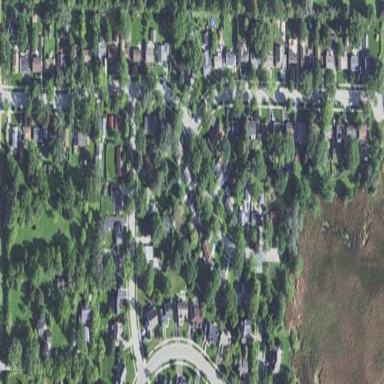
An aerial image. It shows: Residential area consisting of single-family homes in subdivision.